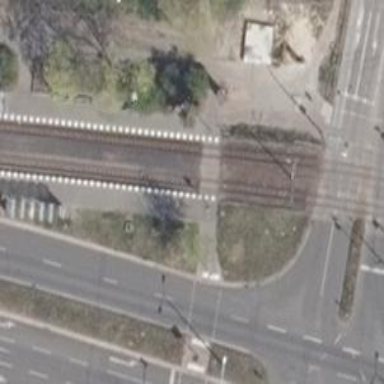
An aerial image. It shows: Railway crossing with traffic signals.